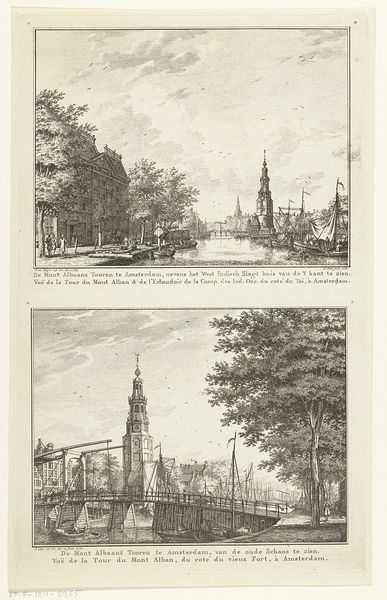
Titel: Twee gezichten op de Montelbaanstoren te Amsterdam
Künstler: Jacob (1741-1799) Cats
Standort: Amsterdam
Institution: Rijksmuseum
Schlagwörter: blanc, noir, bateaux, fleuve, clocher, ville, riviere, dessin, eglise, arbres, pont, tour, passants, bateau, ruisseau, gravures, quai, quais, grauvre, bateu, passat, passsant